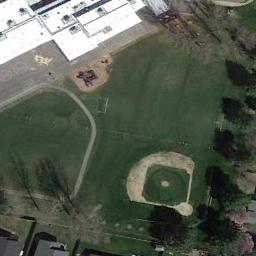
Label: baseball_diamond